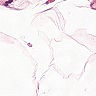
Metastatic tissue present: no